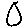
Label: circle